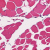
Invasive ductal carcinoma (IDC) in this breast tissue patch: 0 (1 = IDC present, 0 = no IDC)